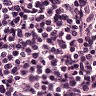
Metastatic tissue present: no